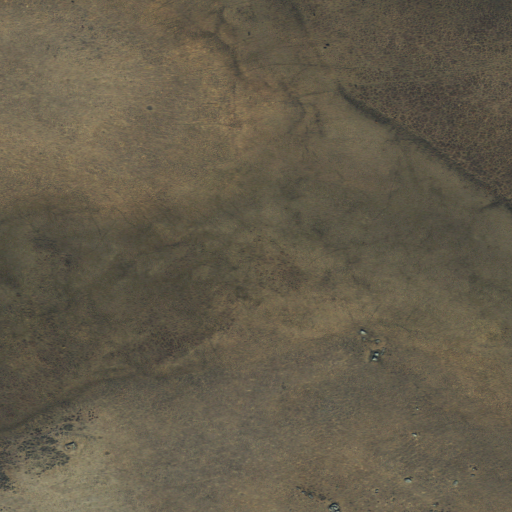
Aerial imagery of plain(s) in Montana named Burton Park containing grassland, evergreen forest, shrub, and mixed forest